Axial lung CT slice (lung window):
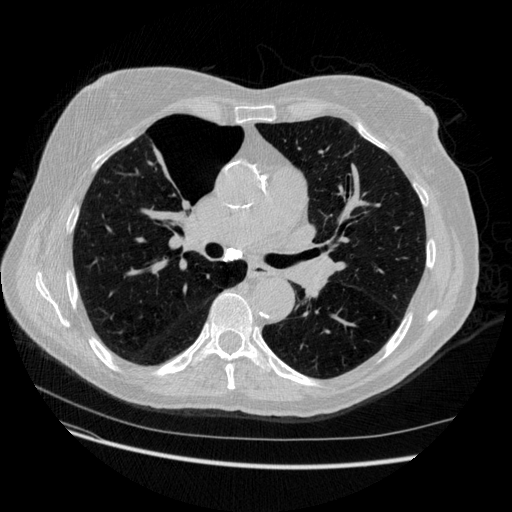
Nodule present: no